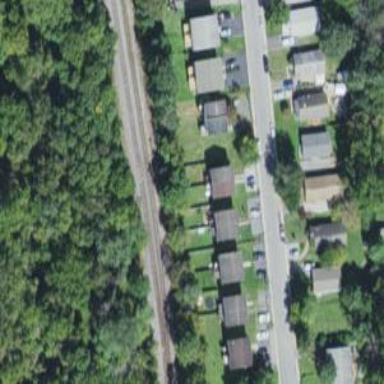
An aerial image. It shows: Railway siding for service.